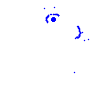
Particle: pion